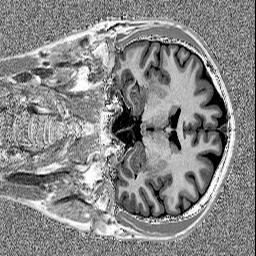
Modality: MP2RAGE
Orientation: coronal
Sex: male